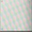
Piece: xx